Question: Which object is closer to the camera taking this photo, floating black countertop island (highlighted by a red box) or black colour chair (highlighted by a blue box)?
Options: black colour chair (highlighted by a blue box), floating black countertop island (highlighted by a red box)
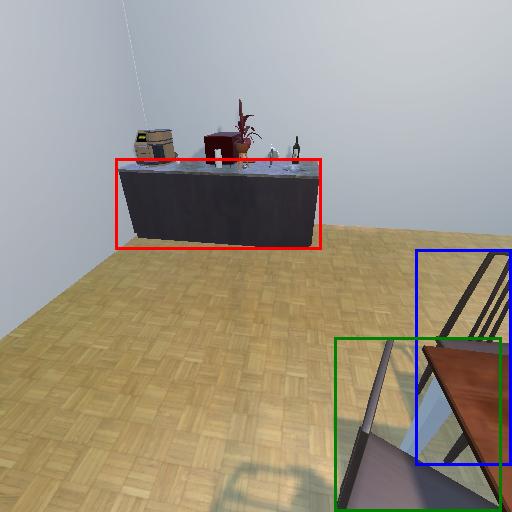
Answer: black colour chair (highlighted by a blue box)